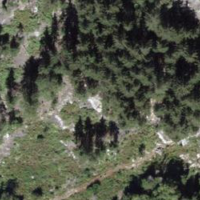
EUNIS habitat code: 43
Species observed at this site:
Saponaria ocymoides